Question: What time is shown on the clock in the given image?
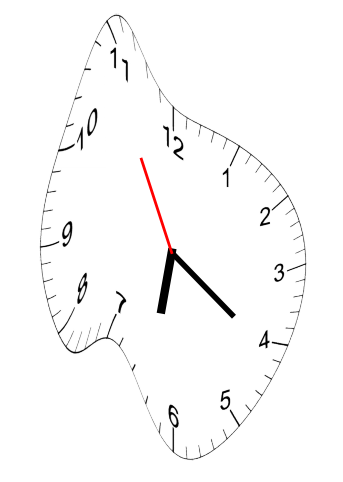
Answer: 06:20:55